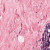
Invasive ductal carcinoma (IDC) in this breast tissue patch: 0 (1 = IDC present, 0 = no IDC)